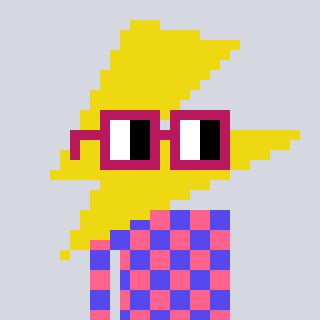
a pixel art character with square dark red glasses, a lightning bolt-shaped head and a computerblue-colored body on a cool background